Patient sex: M
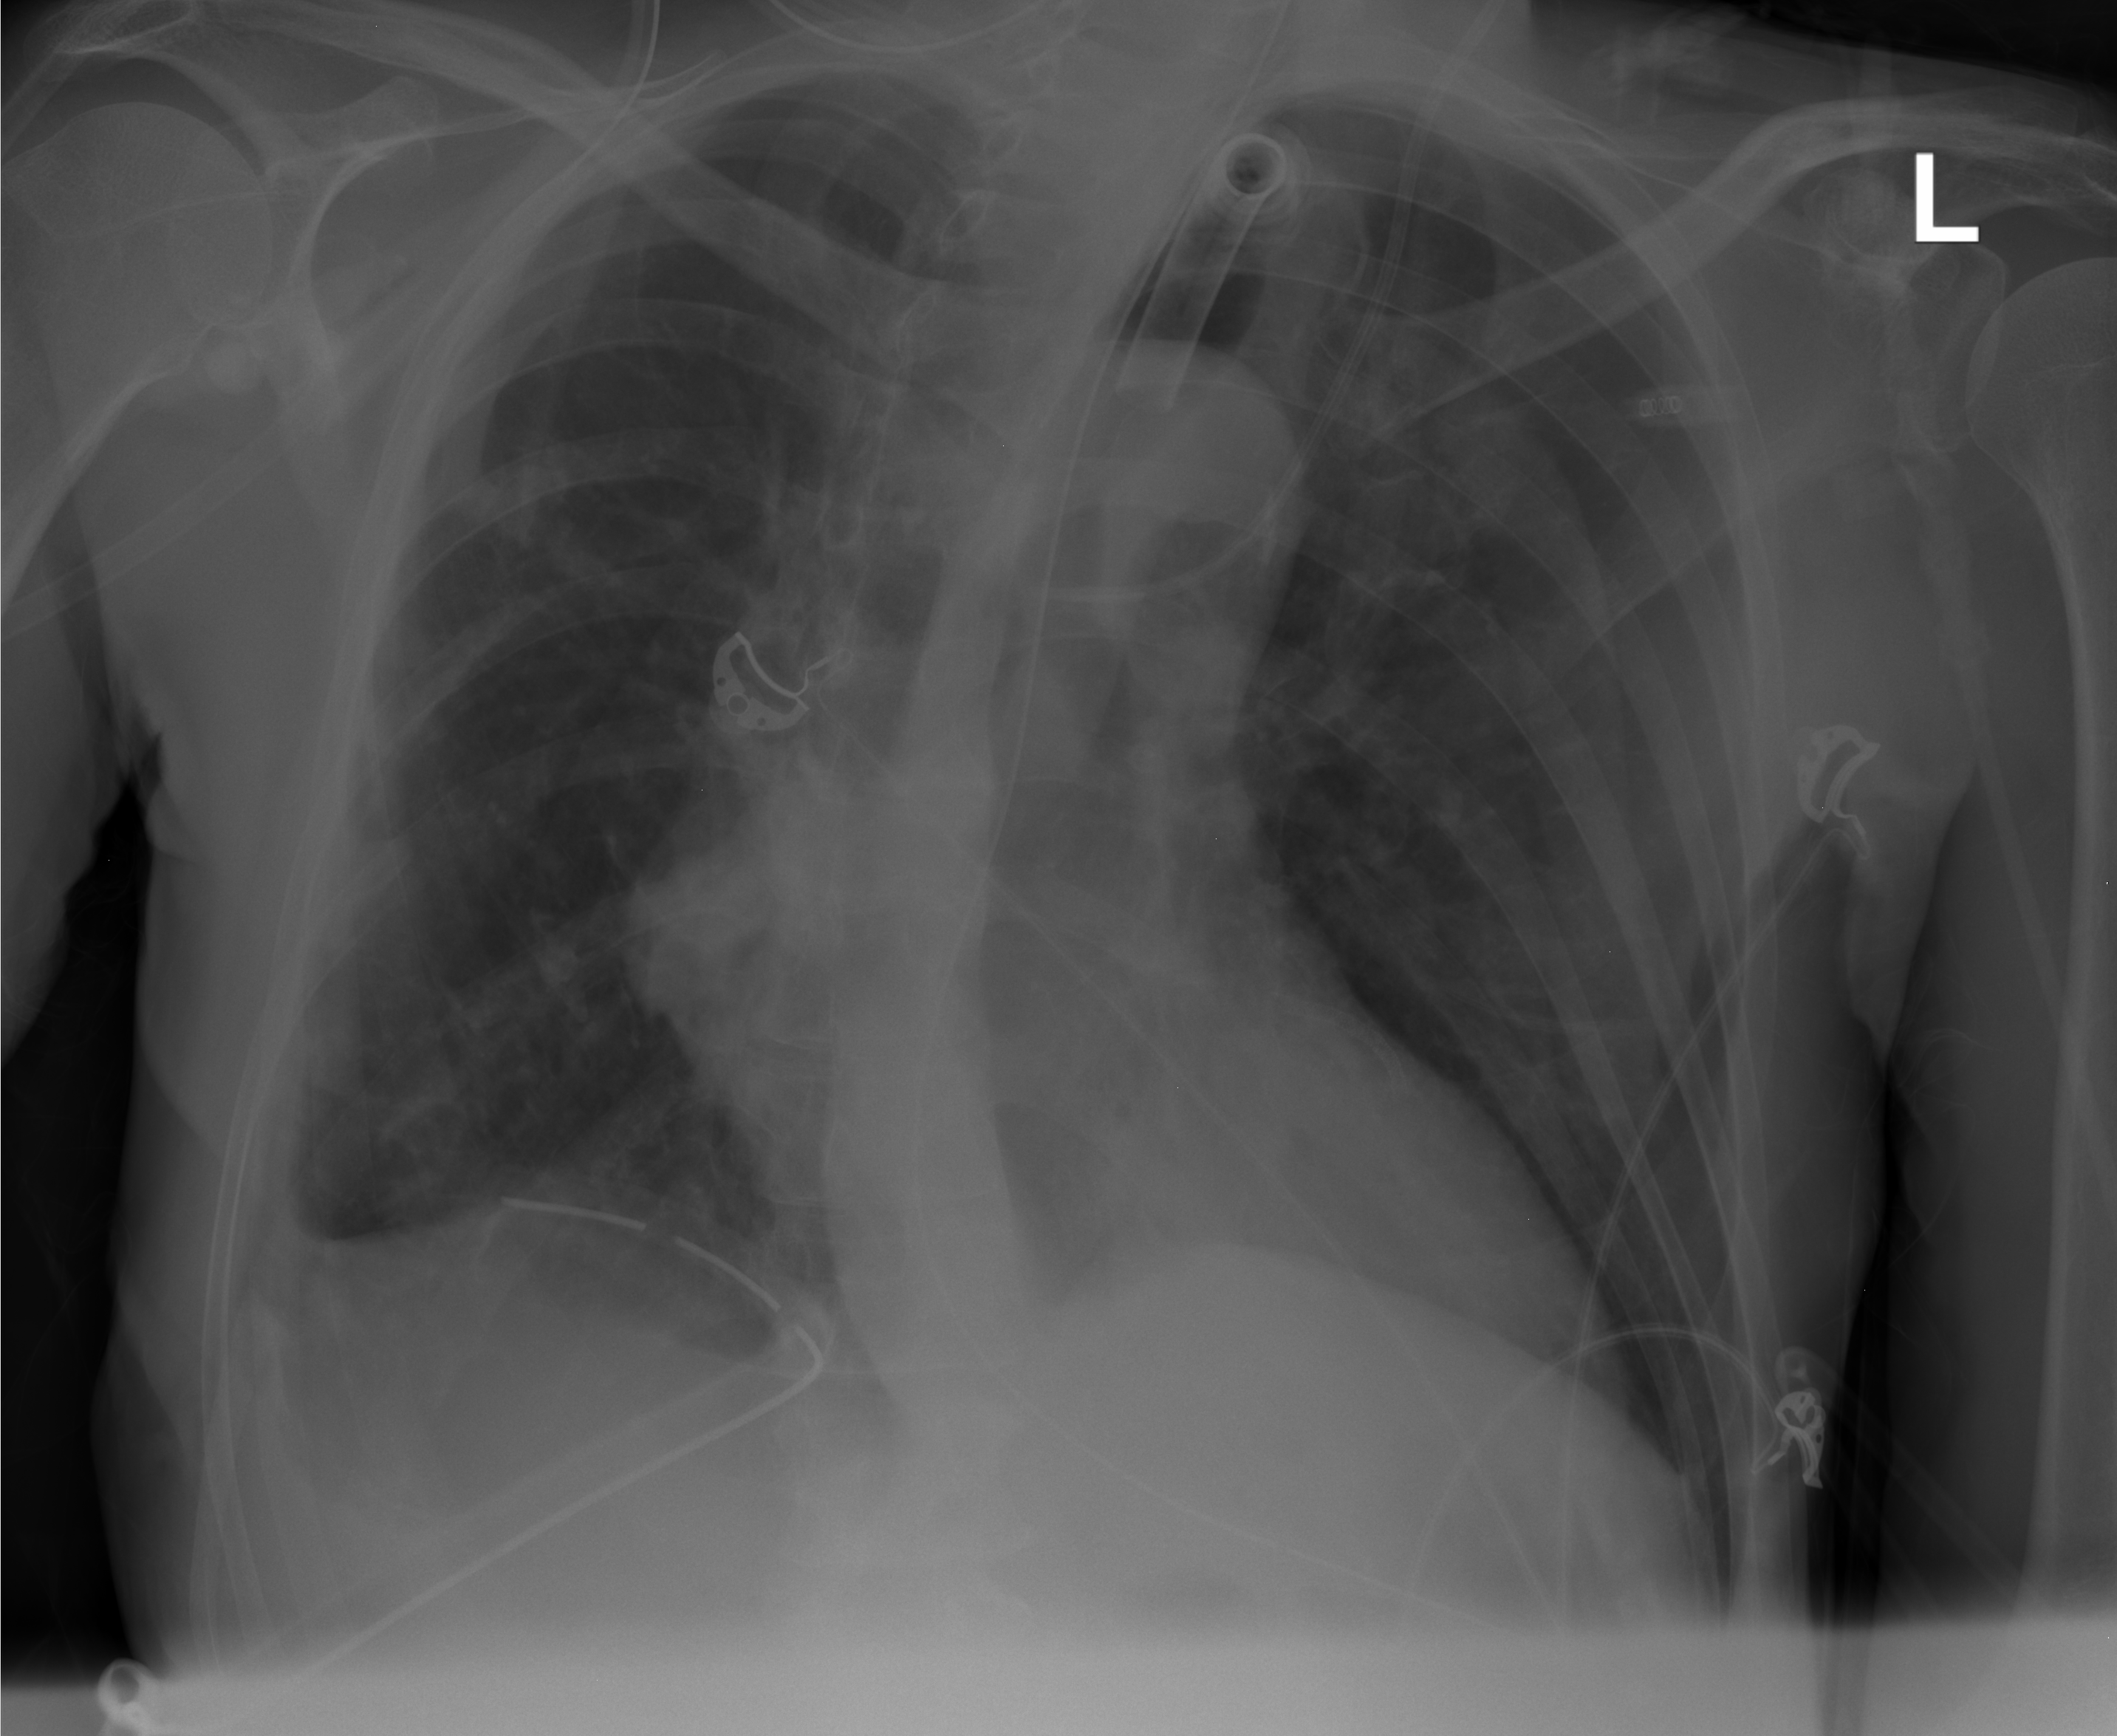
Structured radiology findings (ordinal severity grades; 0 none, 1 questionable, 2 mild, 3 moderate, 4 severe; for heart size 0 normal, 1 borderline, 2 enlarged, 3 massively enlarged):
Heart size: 0
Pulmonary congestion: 0
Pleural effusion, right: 2
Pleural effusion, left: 0
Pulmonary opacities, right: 0
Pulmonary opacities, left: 0
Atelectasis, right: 2
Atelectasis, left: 0